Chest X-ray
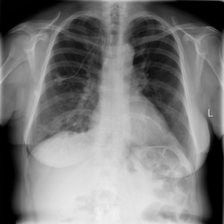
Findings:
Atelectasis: negative
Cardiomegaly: negative
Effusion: negative
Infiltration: negative
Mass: negative
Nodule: negative
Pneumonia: negative
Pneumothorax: negative
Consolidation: negative
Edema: negative
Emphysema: negative
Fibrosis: negative
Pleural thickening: negative
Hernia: negative